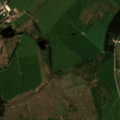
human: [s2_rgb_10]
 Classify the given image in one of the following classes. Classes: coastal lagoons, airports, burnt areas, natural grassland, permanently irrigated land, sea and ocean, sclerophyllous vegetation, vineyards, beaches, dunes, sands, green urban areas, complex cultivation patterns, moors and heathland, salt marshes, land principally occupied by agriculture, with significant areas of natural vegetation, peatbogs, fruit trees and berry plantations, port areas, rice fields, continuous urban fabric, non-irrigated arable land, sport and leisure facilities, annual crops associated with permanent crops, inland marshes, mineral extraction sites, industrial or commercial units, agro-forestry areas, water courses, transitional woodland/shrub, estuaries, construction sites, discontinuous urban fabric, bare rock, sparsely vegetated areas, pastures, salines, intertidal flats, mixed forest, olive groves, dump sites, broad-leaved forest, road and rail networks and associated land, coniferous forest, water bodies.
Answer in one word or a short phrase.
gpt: pastures, coniferous forest, moors and heathland, transitional woodland/shrub, peatbogs